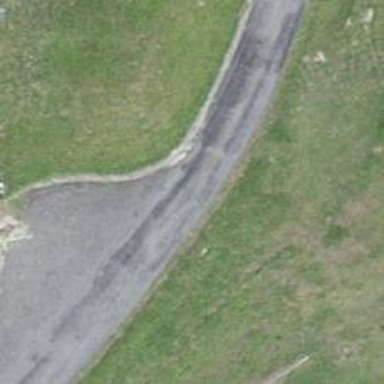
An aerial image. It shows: Residential road with grade 1 tracktype.